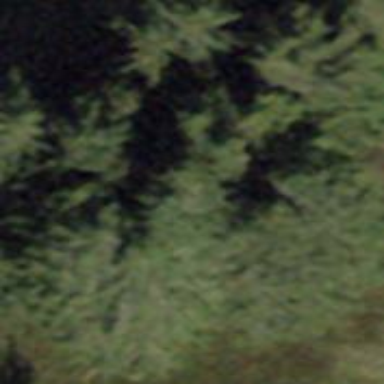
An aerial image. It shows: Forest area.